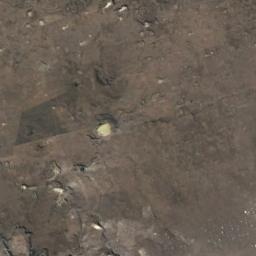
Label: desert